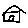
Label: house